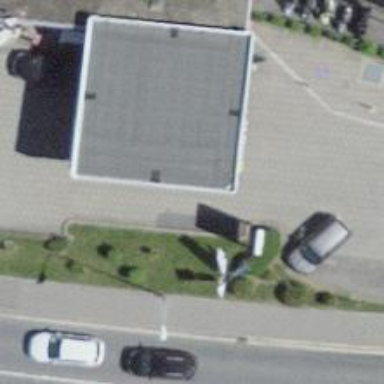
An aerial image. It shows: Fuel station.